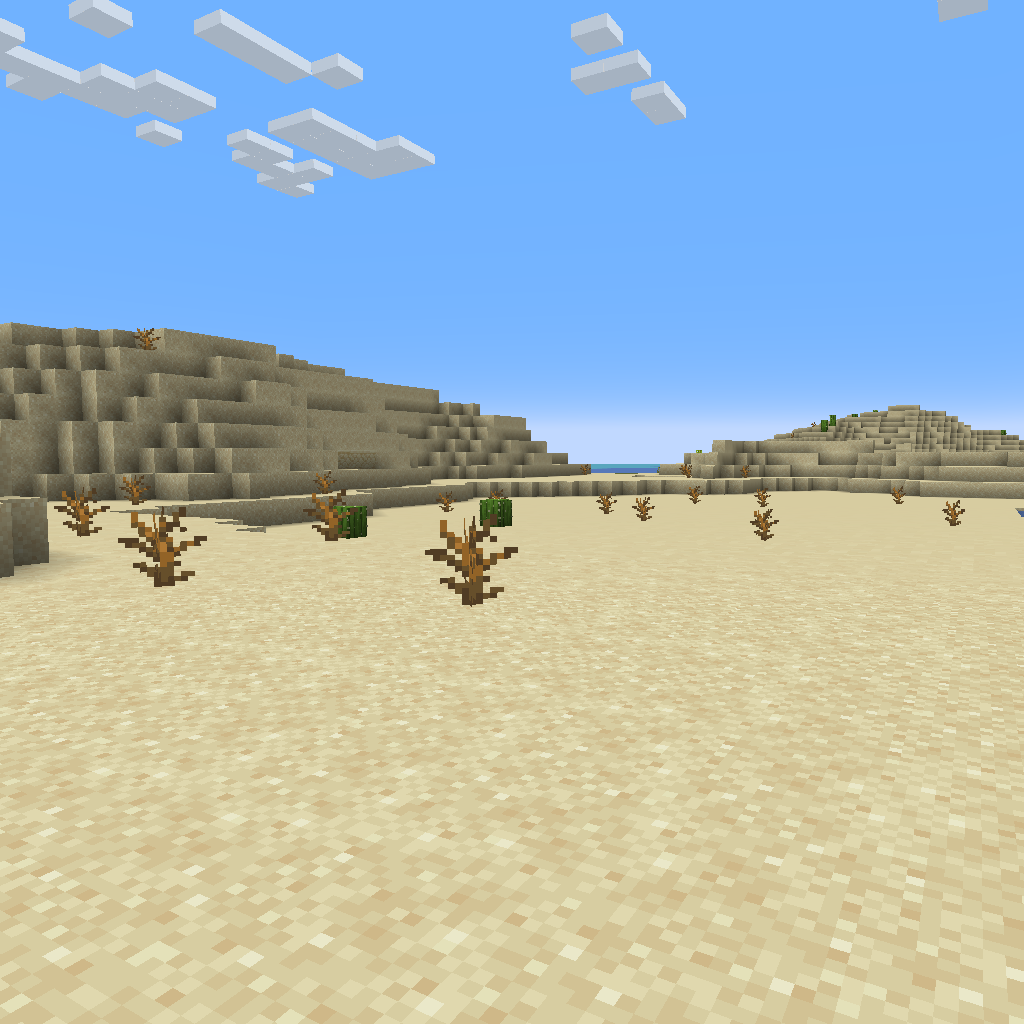
desert with bushes and cactus